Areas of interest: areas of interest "Shopping Mall"
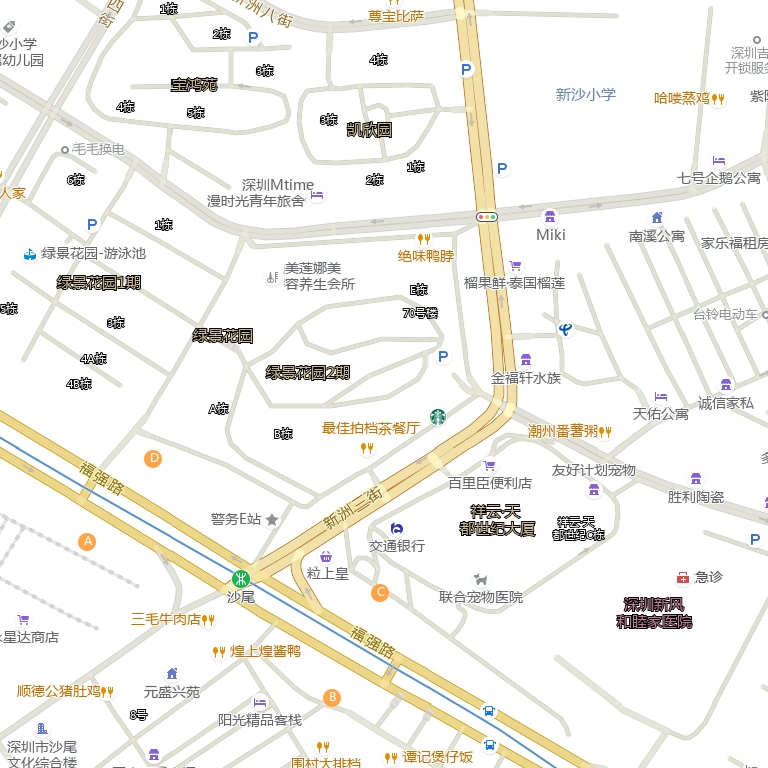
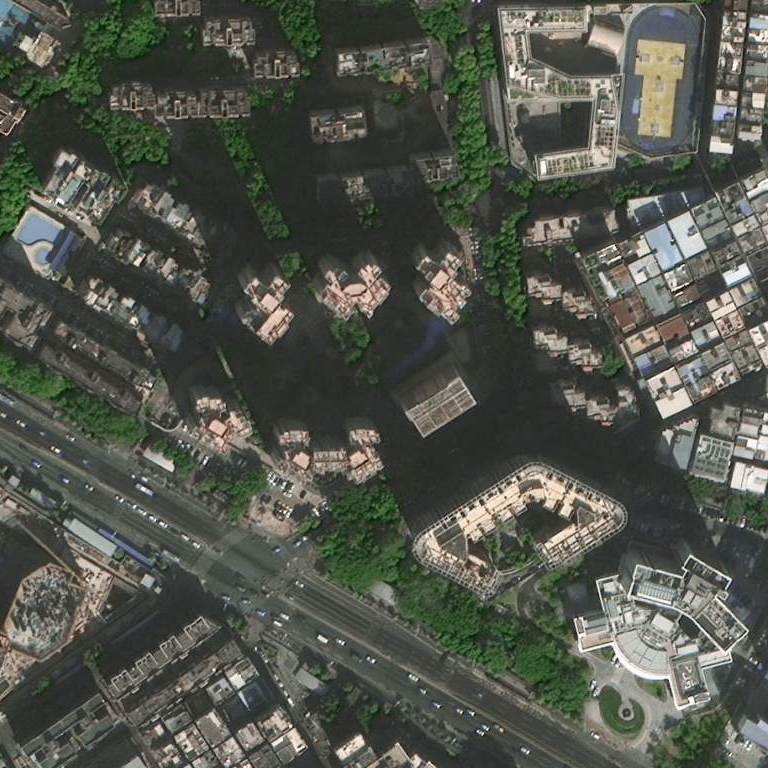